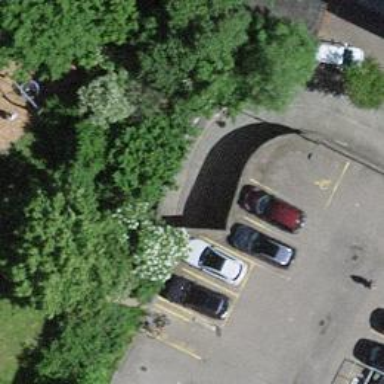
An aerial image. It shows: Parking entrance.